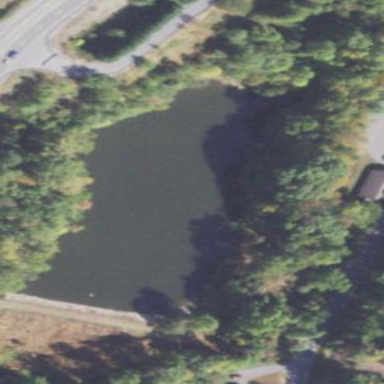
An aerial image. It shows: Serene lake.